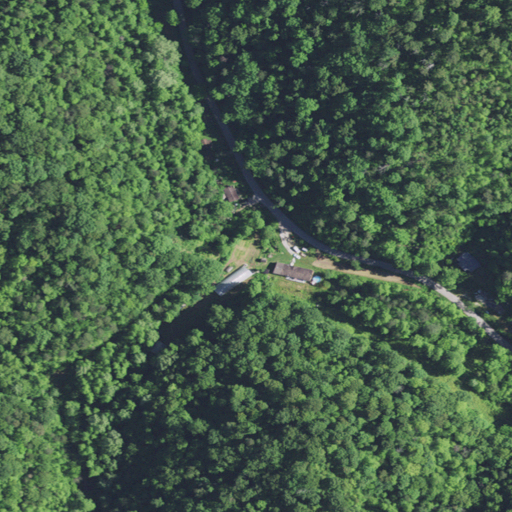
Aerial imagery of valley in Kentucky named Pigeonroost Hollow containing deciduous forest, mixed forest, open development, low intensity development, and pasture